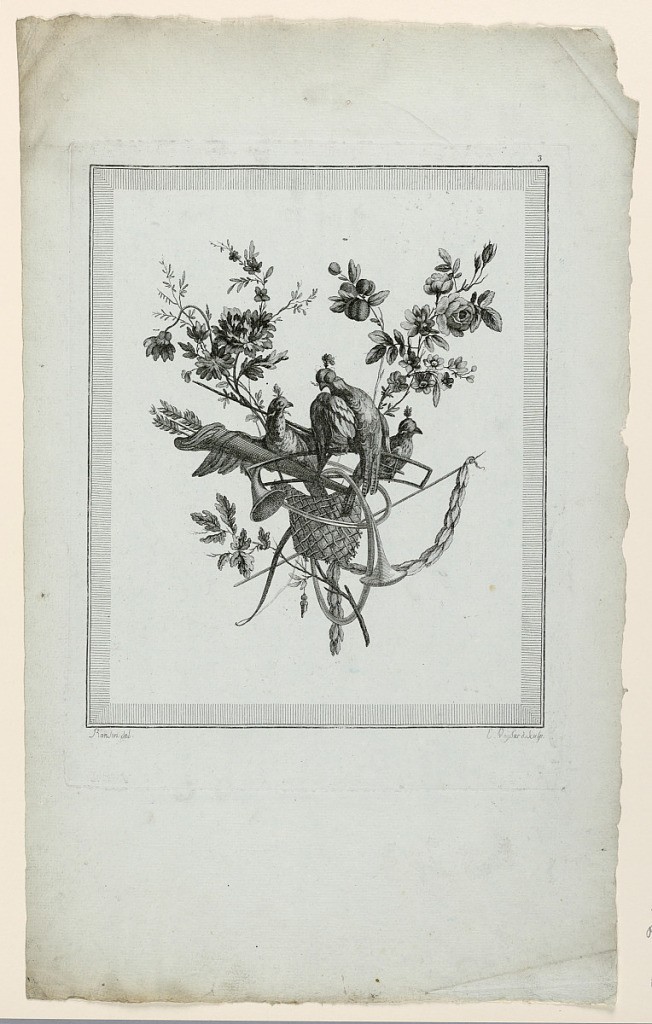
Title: Trophy with Implements of the Hunt, Plate 3 from "Suite de Trophées de chasse," Suite VI
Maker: Etienne Claude Voysard, French, 1746 - 1812
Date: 1778
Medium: Engraving on paper
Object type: Print
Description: Falcons, a hunting horn and other implements of the chase and flower garlands, form a trophy. Below, engraver's and designer's names. From: "Suite de Trophées de chasse," suite VI, planche 2.